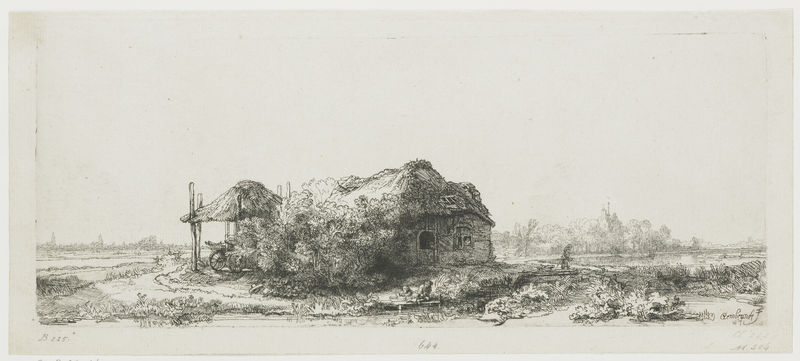
Titel: Landschap met boerderij en hooimijt: liggend formaat
Künstler: Rembrandt Harmensz. van Rijn
Standort: Amsterdam
Institution: Rijksmuseum
Schlagwörter: maison, ferme, dessin, monochrome, cabane, etang, demeure, paillotte